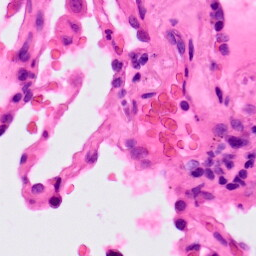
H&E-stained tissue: Lung